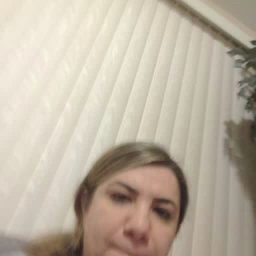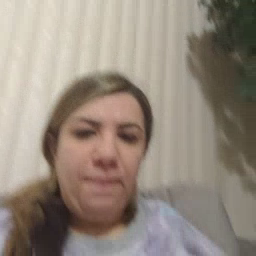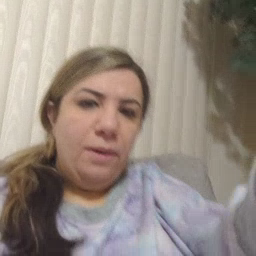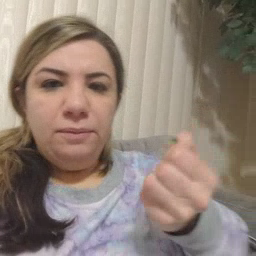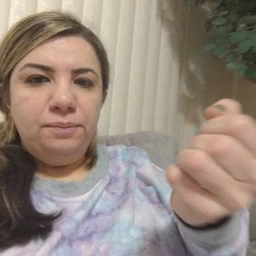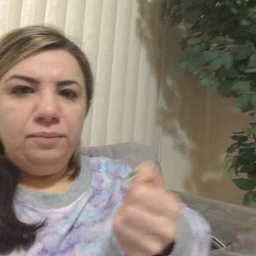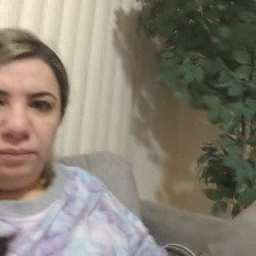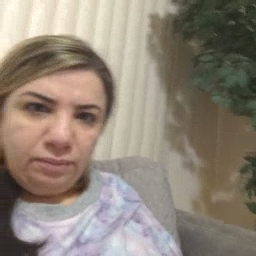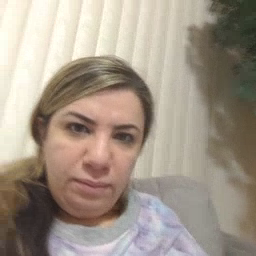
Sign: drawer